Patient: sex M, age 47
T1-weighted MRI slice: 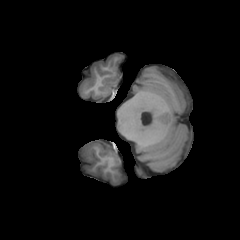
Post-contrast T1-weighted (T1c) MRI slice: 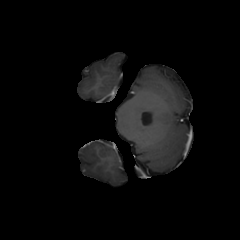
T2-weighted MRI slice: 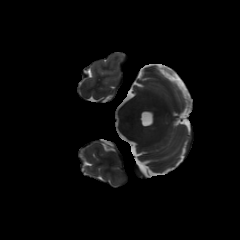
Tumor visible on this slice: no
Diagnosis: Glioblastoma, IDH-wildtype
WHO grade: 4